Question: I am following the The Swift Programming Language book to investigate strong reference cycle. One of the examples that should be working cannot be compiled in Xcode. I don't understand why the code is broken.
On this <URL>, there is an example that looks like this:

When I try to compile this code in Xcode the this error was thrown: . However, I think it should have been able to compile because I set capitalCity to be Implicitly Unwrapped Optionals that is nil by default, so after I set all stored properties should be already properly set.
What do I miss here? What changes are needed to make the code compile?
Thanks in advance!
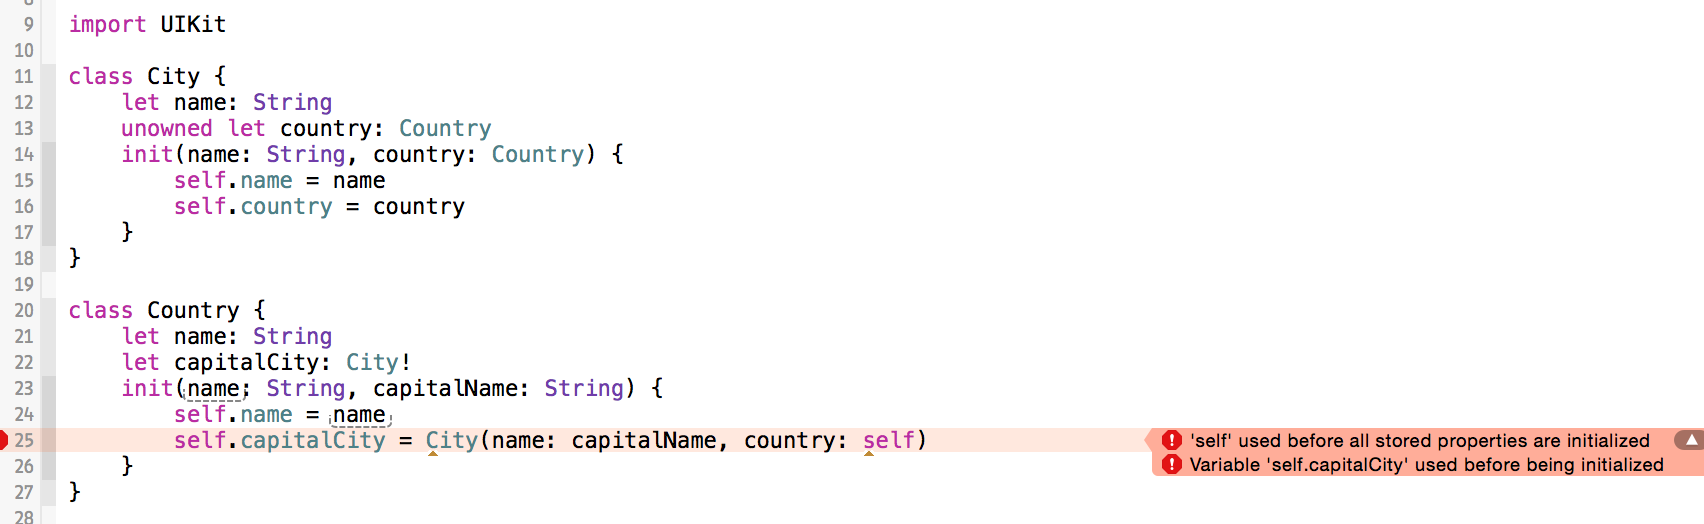
Answer: 'let' statements don't have default initialization of optionals to nil, because otherwise writing 'let foo:Bar!' would give you a 'foo' that was always nil and you couldn't initialize it in a subsequent statement.
The reason 'var' is appropriate is that you want default initialization to nil to occur so you can initialize your 'City' object with the self reference in order to finally initialize your actual 'capitalCity' value which is really double initialization.
The code has a circular class dependency by design, so this is a side effect of that design.
This behavior of 'let' is new in Swift 1.2, try the example in Xcode 6.2 or earlier and you will find that it compiles.